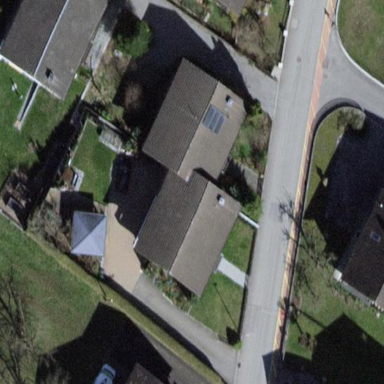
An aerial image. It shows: Simple house.